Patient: sex M, age 71
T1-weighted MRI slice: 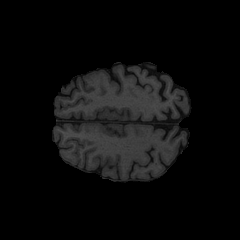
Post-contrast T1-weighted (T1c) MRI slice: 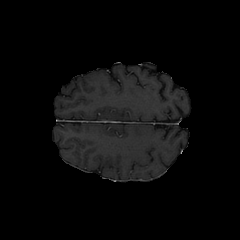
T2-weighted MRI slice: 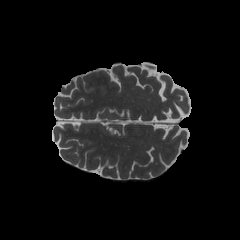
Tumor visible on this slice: no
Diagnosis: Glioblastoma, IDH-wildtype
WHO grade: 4